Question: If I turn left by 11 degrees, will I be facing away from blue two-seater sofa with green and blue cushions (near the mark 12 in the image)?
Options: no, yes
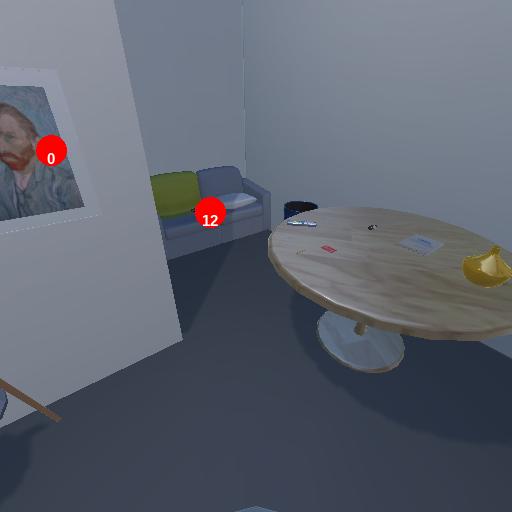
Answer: no